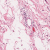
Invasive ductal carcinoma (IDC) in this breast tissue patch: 0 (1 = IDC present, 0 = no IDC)